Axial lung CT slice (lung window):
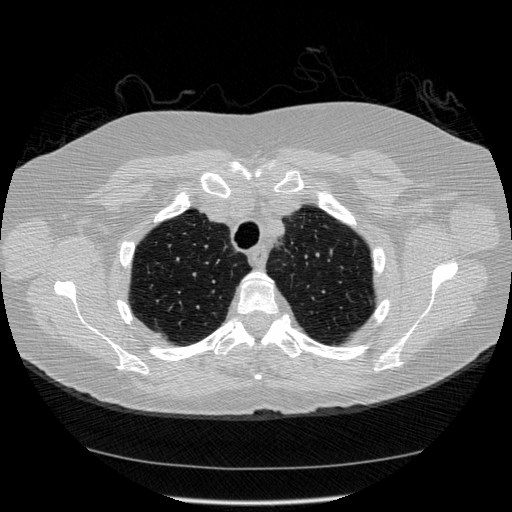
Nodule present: no